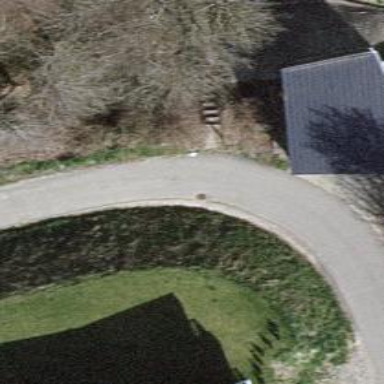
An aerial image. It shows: Road with steps.